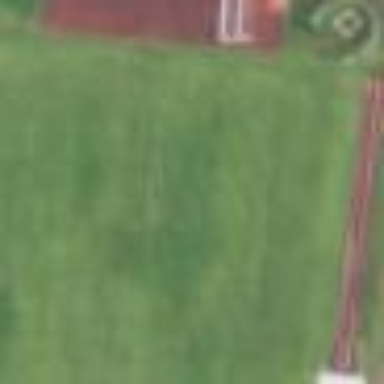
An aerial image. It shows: Athletics pitch for leisure land sports.